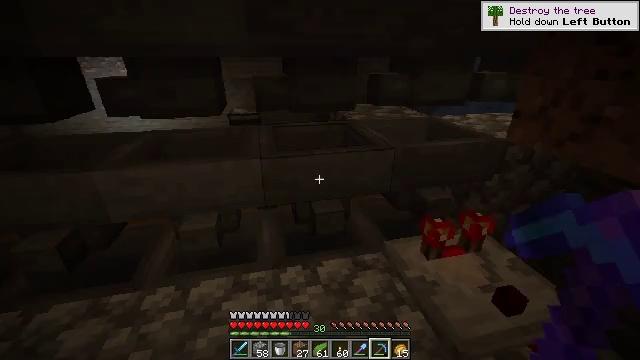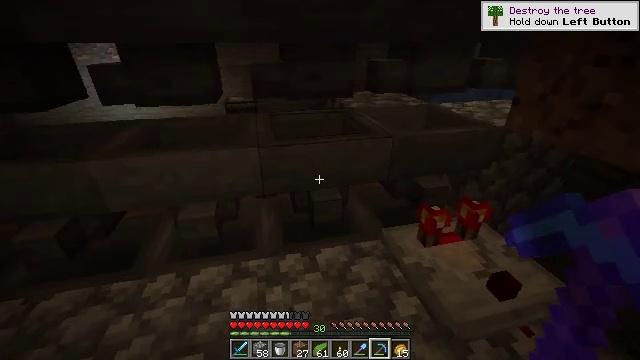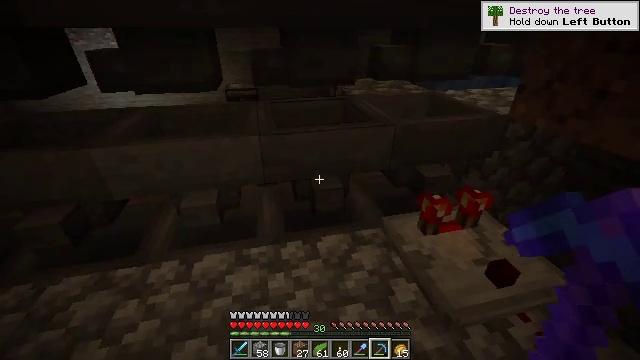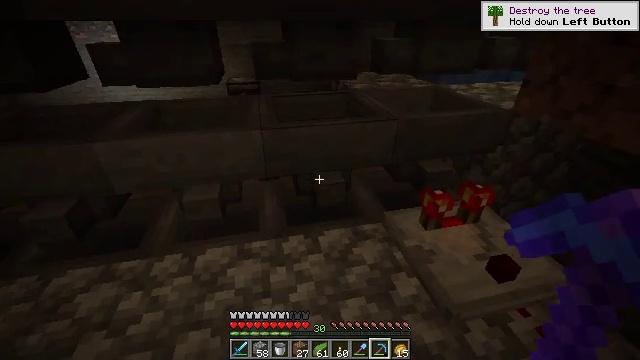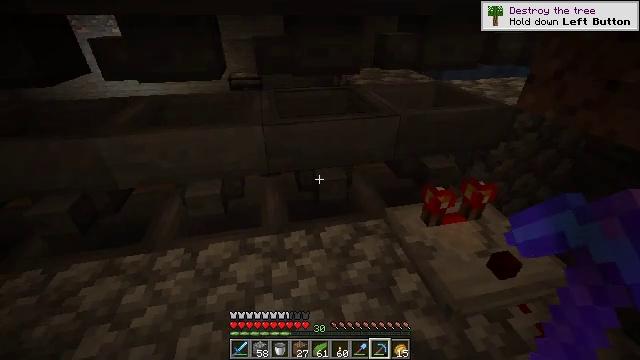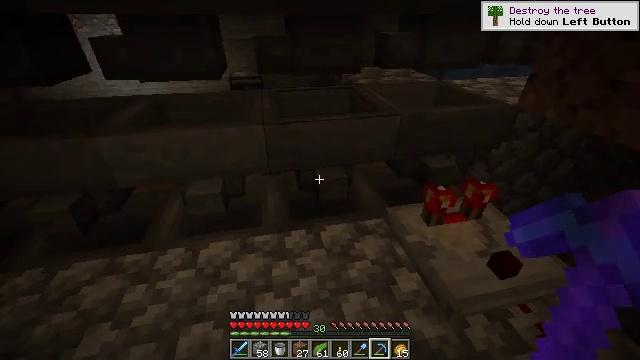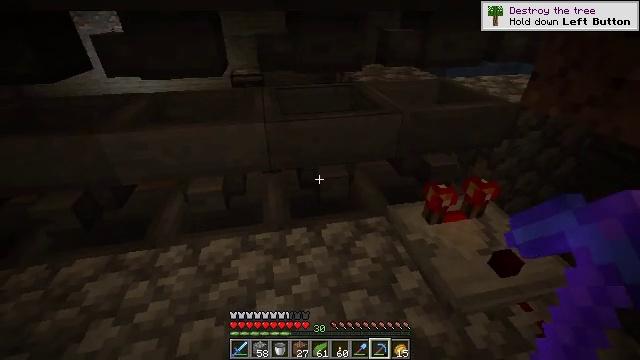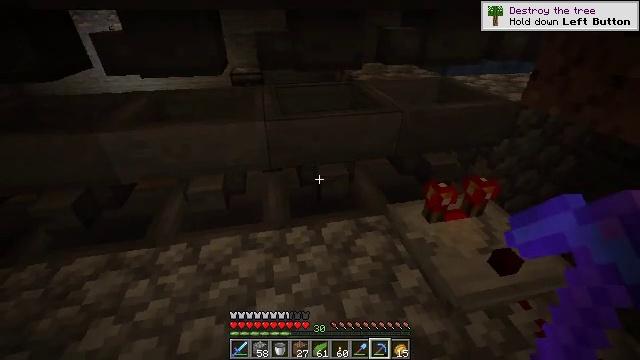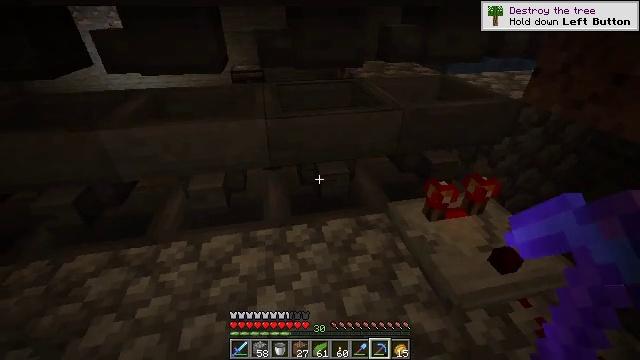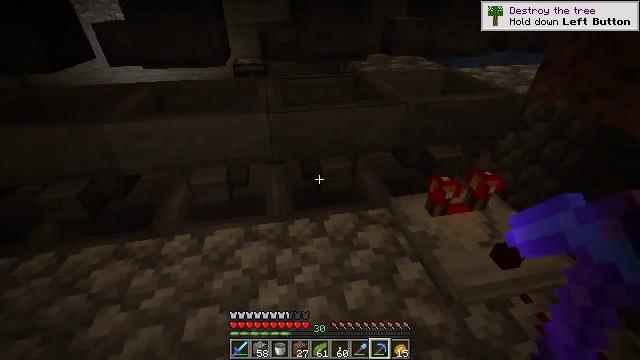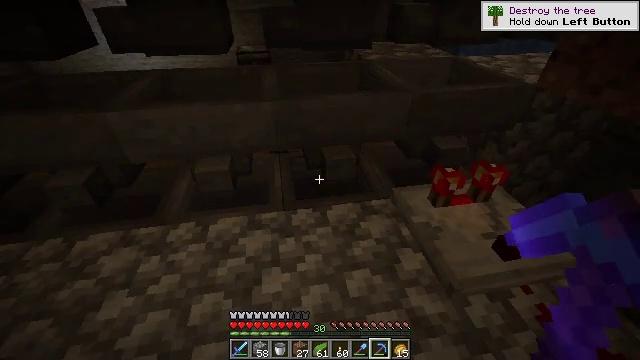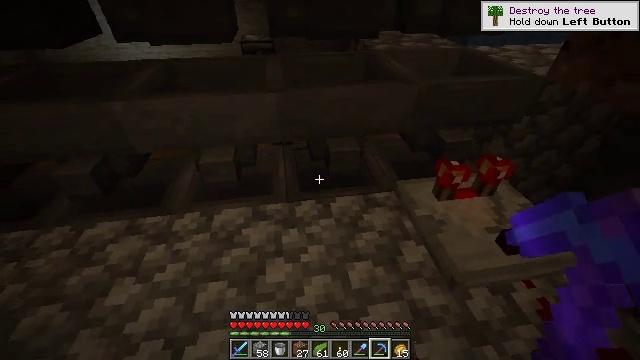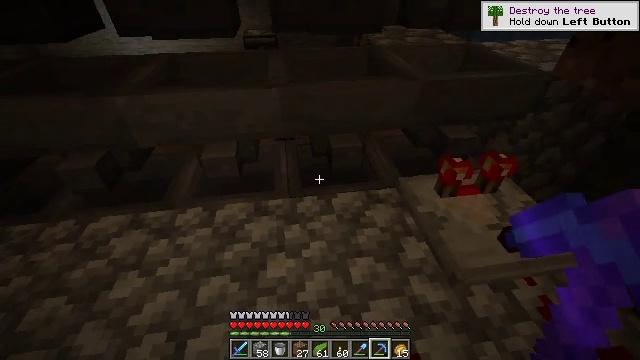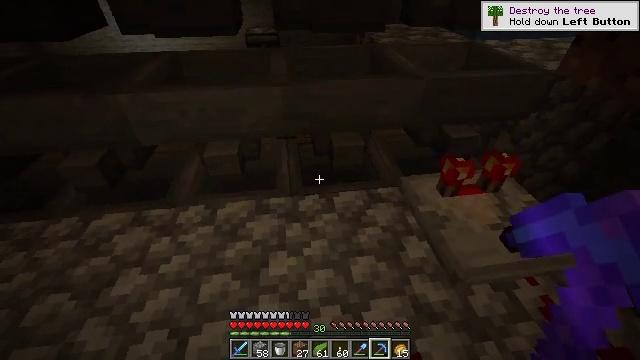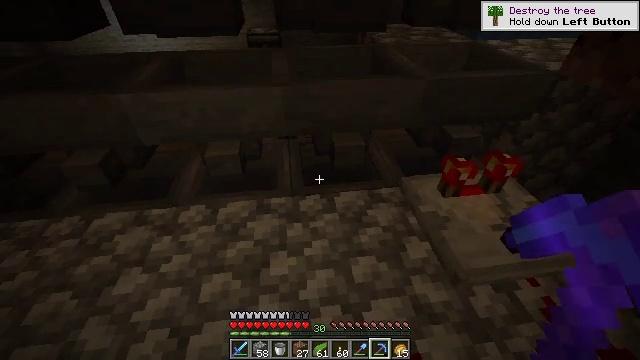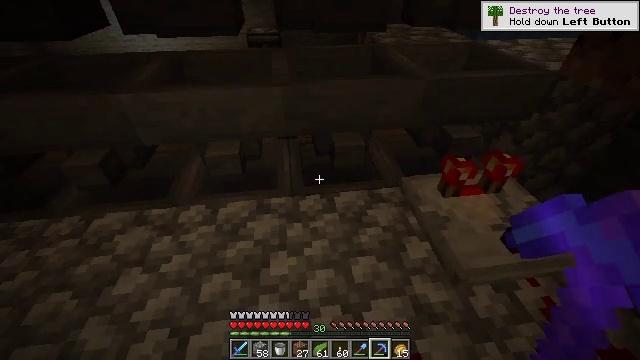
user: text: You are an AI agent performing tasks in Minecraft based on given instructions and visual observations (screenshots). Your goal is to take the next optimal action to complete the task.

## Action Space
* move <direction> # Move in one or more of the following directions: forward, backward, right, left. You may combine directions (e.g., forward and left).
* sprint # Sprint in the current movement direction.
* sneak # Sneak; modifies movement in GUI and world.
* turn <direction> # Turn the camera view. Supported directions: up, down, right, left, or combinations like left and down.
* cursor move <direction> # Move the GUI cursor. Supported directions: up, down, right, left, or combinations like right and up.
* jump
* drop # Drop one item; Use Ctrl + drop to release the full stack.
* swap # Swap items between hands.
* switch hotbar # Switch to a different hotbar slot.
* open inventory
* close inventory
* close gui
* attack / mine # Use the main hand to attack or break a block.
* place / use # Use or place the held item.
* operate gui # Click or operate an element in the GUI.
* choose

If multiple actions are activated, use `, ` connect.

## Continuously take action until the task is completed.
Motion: motion action
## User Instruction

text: Mine the redstone wall torch to retrieve it.
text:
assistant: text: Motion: turn down
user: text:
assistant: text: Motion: turn down
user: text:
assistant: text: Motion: turn down
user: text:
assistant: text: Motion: no_op
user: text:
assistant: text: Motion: no_op
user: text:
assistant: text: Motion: no_op
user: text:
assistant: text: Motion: no_op
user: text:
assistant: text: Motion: no_op
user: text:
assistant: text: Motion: turn down
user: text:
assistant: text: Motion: turn down
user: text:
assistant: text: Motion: turn left and down
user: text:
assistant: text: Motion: no_op
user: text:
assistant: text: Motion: no_op
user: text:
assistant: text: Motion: no_op
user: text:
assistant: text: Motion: use / place
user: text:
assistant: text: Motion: use / place
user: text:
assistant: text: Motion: no_op
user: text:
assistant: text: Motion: no_op
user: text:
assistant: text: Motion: no_op
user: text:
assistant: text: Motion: open gui
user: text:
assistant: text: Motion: no_op
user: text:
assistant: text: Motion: no_op
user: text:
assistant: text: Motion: no_op
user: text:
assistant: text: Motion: no_op
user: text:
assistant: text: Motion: no_op
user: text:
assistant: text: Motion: no_op
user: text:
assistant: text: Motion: no_op
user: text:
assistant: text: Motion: no_op
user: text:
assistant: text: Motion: no_op
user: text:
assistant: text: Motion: no_op